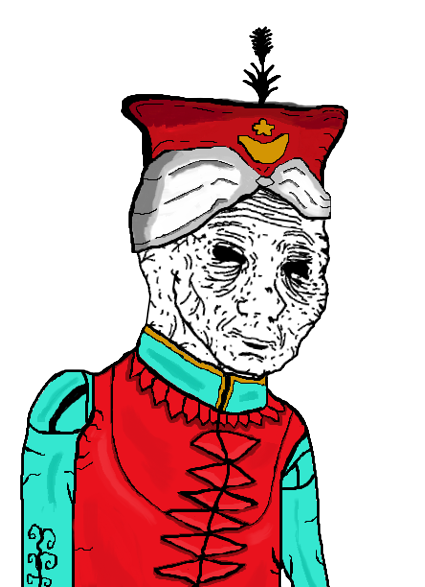
Label: 5_Tired_Wojak